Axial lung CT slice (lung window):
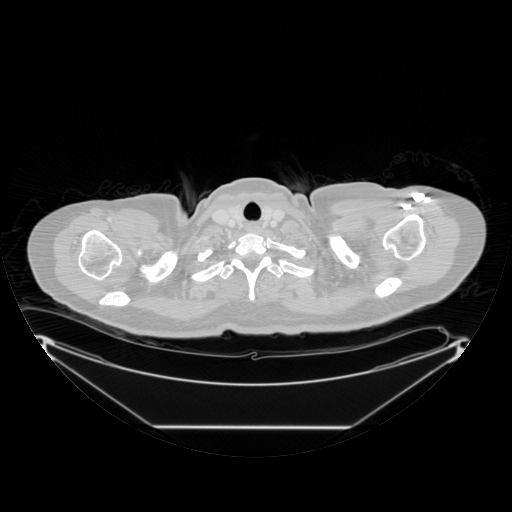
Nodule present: no